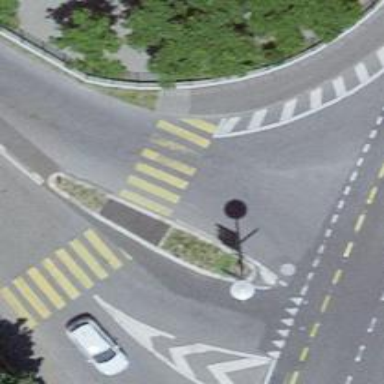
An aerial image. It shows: Uncontrolled zebra crossing with central island.